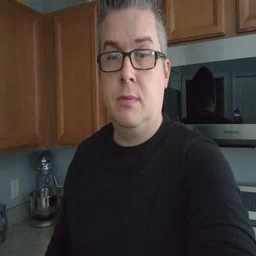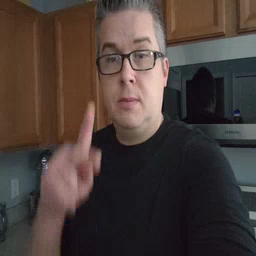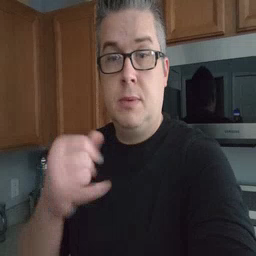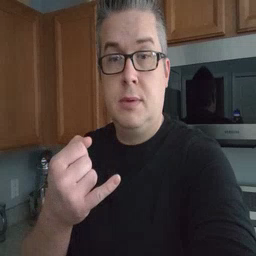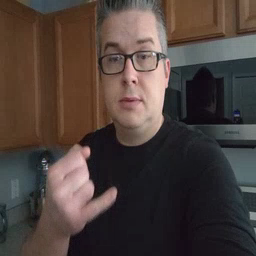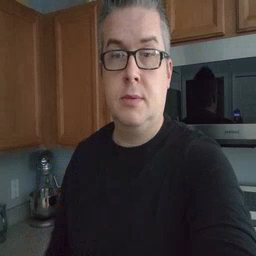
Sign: pajamas